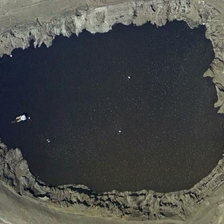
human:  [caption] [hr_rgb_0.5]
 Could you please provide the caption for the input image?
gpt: barelands are around an irregular pond .

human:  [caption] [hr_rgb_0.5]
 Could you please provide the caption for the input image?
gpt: there's a boat in a pool .

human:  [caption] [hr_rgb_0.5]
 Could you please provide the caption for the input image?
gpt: the pool reflected the stars in the sky .

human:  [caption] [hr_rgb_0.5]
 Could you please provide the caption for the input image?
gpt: barelands are around an irregular pond .

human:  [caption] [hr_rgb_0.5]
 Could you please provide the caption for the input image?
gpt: there's a boat in a pool .